Field crop: maize
Growth stage: 2
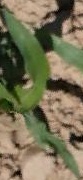
Species: maize